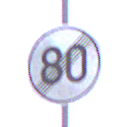
Verkehrszeichen: EndeGeschwindigkeit80
Umgebung: Outdoor, Beach
Tageszeit: SunriseSunset
Wetter: Overcast
Licht: Natural
Jahreszeit: NotSpecified
Kontrast: LowContrast